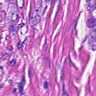
Metastatic tissue present: yes